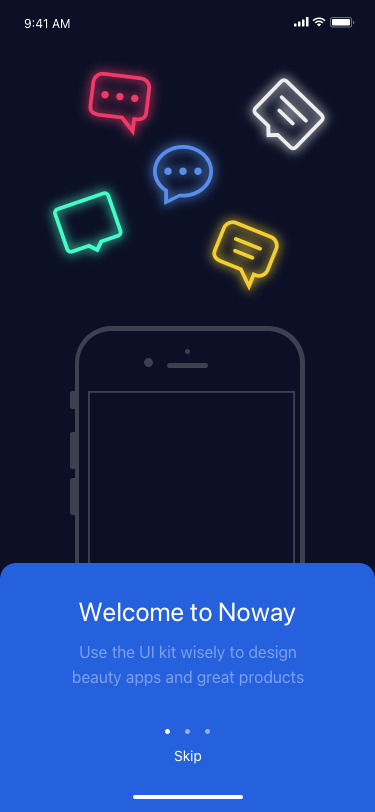
Text in this UI design:
Use the UI kit wisely to design beauty apps and great products
Skip
Welcome to Noway